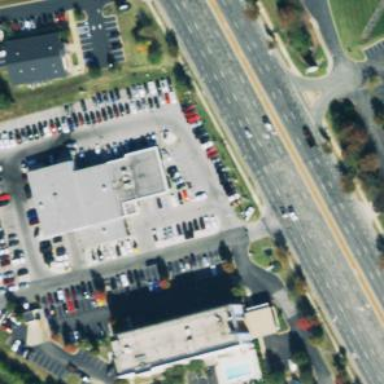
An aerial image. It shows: Building that houses car shop.